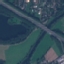
Land use / land cover class: Highway